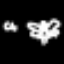
Label: angel